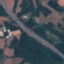
Land use / land cover class: Highway